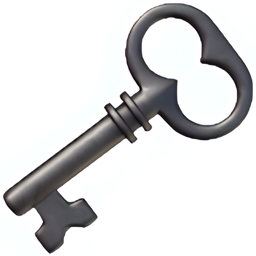
Name: old key
Emoji: 🗝
Group: Objects
Sub-group: lock